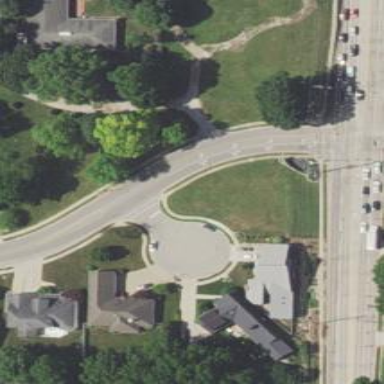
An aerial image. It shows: Uncontrolled road crossing with markings in the form of lines.